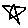
Label: star